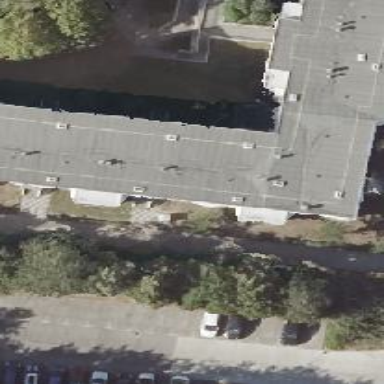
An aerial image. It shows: Flat-roofed apartment building with tar paper roofing.